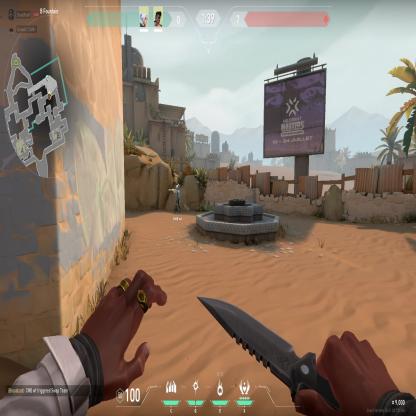
Label: teammate